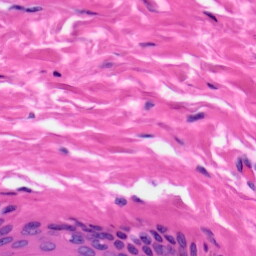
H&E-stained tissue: Skin